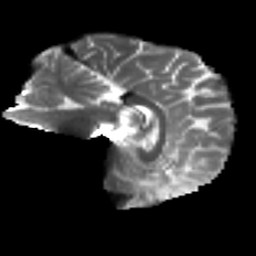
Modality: T2w
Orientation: sagittal
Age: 35
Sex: male
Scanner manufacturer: ge
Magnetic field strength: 3 T
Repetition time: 7.8 s
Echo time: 0.0613 s